Question: I have written a batch that adds a new registry value under a specified key. The data value is a file path and must have outer quotes like so:
'''
"C:\Program Files\Microsoft Office\Office15\Library\Custom_AddIn.xlam"
'''

But even when using escape characters to keep the quotes, the closest I've been able to get is this (missing first quote):
'''
C:\Program Files\Microsoft Office\Office15\Library\Custom_AddIn.xlam"
'''
using this code:
'''
setlocal enableDelayedExpansion
setlocal ENABLEEXTENSIONS
SET VERSION=15.0
SET PATH="C:\Program Files\Microsoft Office\Office15\Library\Custom_AddIn.xlam"
REG add HKEY_CURRENT_USER\Software\Microsoft\Office\%VERSION%\Excel\Options /v OPEN /t REG_SZ /d %PATH%^" /f
'''
If I try to add the carrot and quote to the beginning of the path, the batch doesn't add the value at all.
I've also tried using '\' to keep the quotes to the same effect: one at the end keep the last quote, one at the beginning keeps the value from being added altogether.
What am I doing wrong here? According to the answers to <URL>, what I'm doing should work...
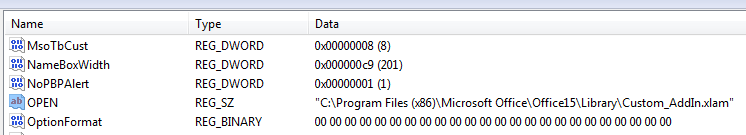
Answer: Quotes need to be escaped on declaration when setting the variable and you should also put " around the %PATH%, like this:
setlocal enableDelayedExpansion
setlocal ENABLEEXTENSIONS
SET VERSION=15.0
SET PATH="C:\Program Files\Microsoft Office\Office15\Library\Custom_AddIn.xlam"
REG add HKCU\Software\Microsoft\Office\%VERSION%\Excel\Options /v OPEN /t REG_SZ /d "%PATH%" /f